Question: How I can get the total number of seats available for a particular movie (seats present in all the theatres for that movie) from the mongodb schema below.
I need to write a mongo query to get the results
'''
{
"_id" : ObjectId("5d637b5ce27c7d60e5c42ae7"),
"name" : "Bangalore",
"movies" : [
{
"name" : "KGF",
"theatres" : [
{
"name" : "PVR",
"seats" : 45
},
{
"name" : "IMAX",
"seats" : 46
}
]
},
{
"name" : "Avengers",
"theatres" : [
{
"name" : "IMAX",
"seats" : 50
}
]
}
],
"_class" : "com.BMS_mongo.ZZ_BMS_mongo_demo.Entity.CityInfo"
}
'''
I have written this code :
'''
db.cities.aggregate( [
{ "$unwind" : "$movies" }, { "$unwind" : "$theatres" } ,
{ "$group" : { _id : "$movies.theatre'enter code here's.seats" ,
total : { "$sum" : "$seats" } }
}
] )
'''
My schema:

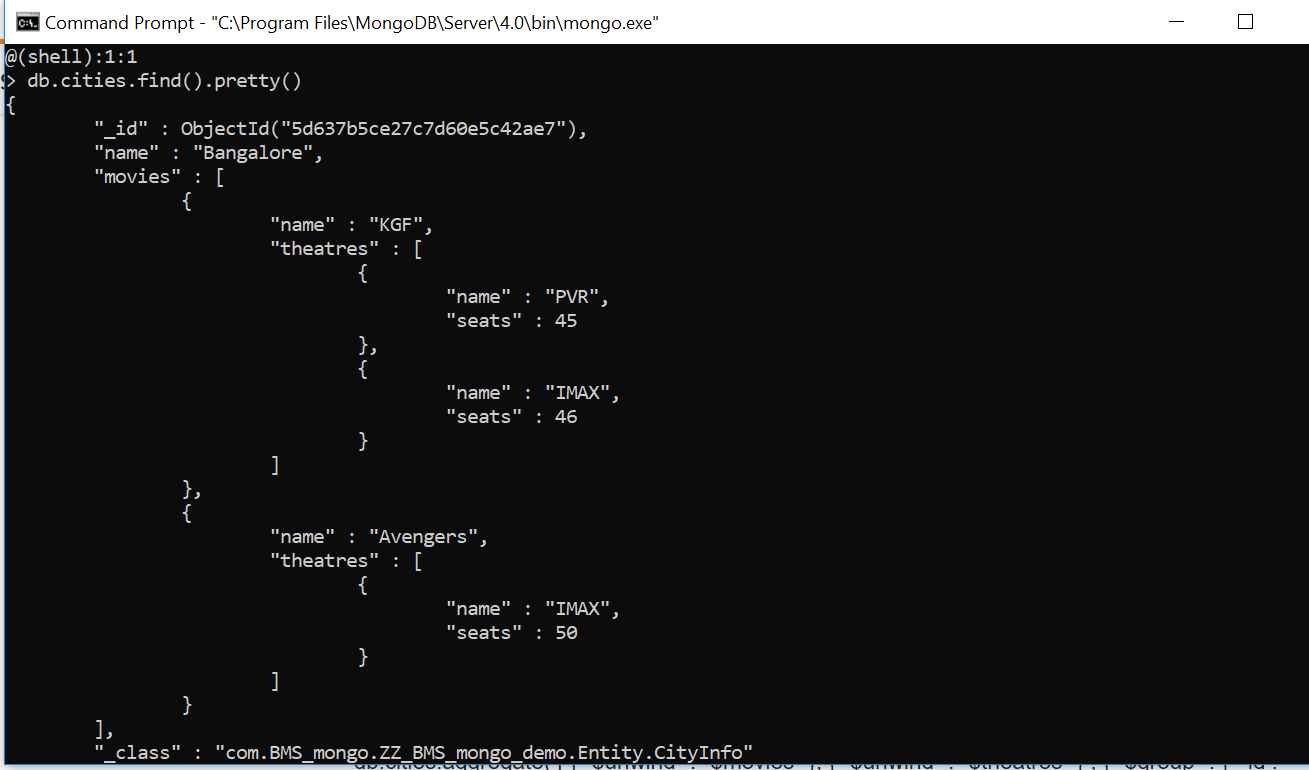
Answer: I got the answer using this query ...
'''
db.cities.aggregate( [
{ "$match" : { "name" : "Bangalore" } },
{ "$unwind" : "$movies" } ,
{ "$match" : {"movies.name" : "KGF"} },
{ "$unwind" : "$theatres" },
{ "$group" : { _id : "$movies.name", total : { "$sum" : "$movies.theatres.seats"
} } }
] )
'''